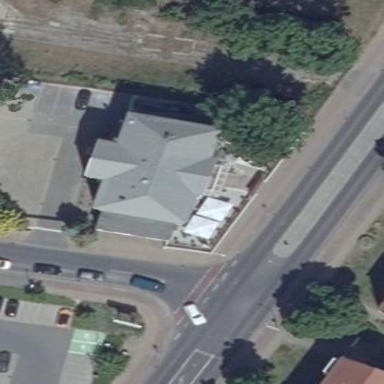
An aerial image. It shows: Restaurant building with hipped roof.